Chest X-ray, PA view. Patient: 26 years old, sex F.
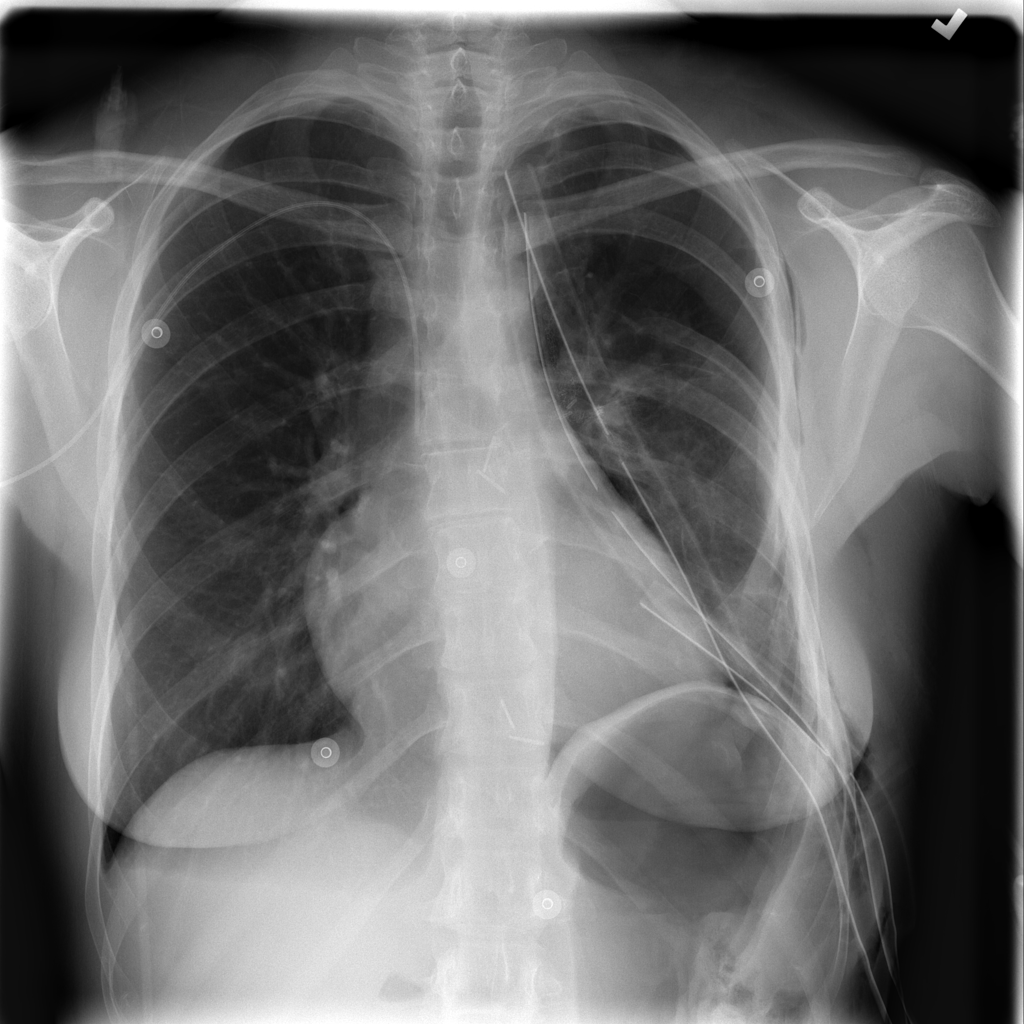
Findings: Emphysema